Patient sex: F
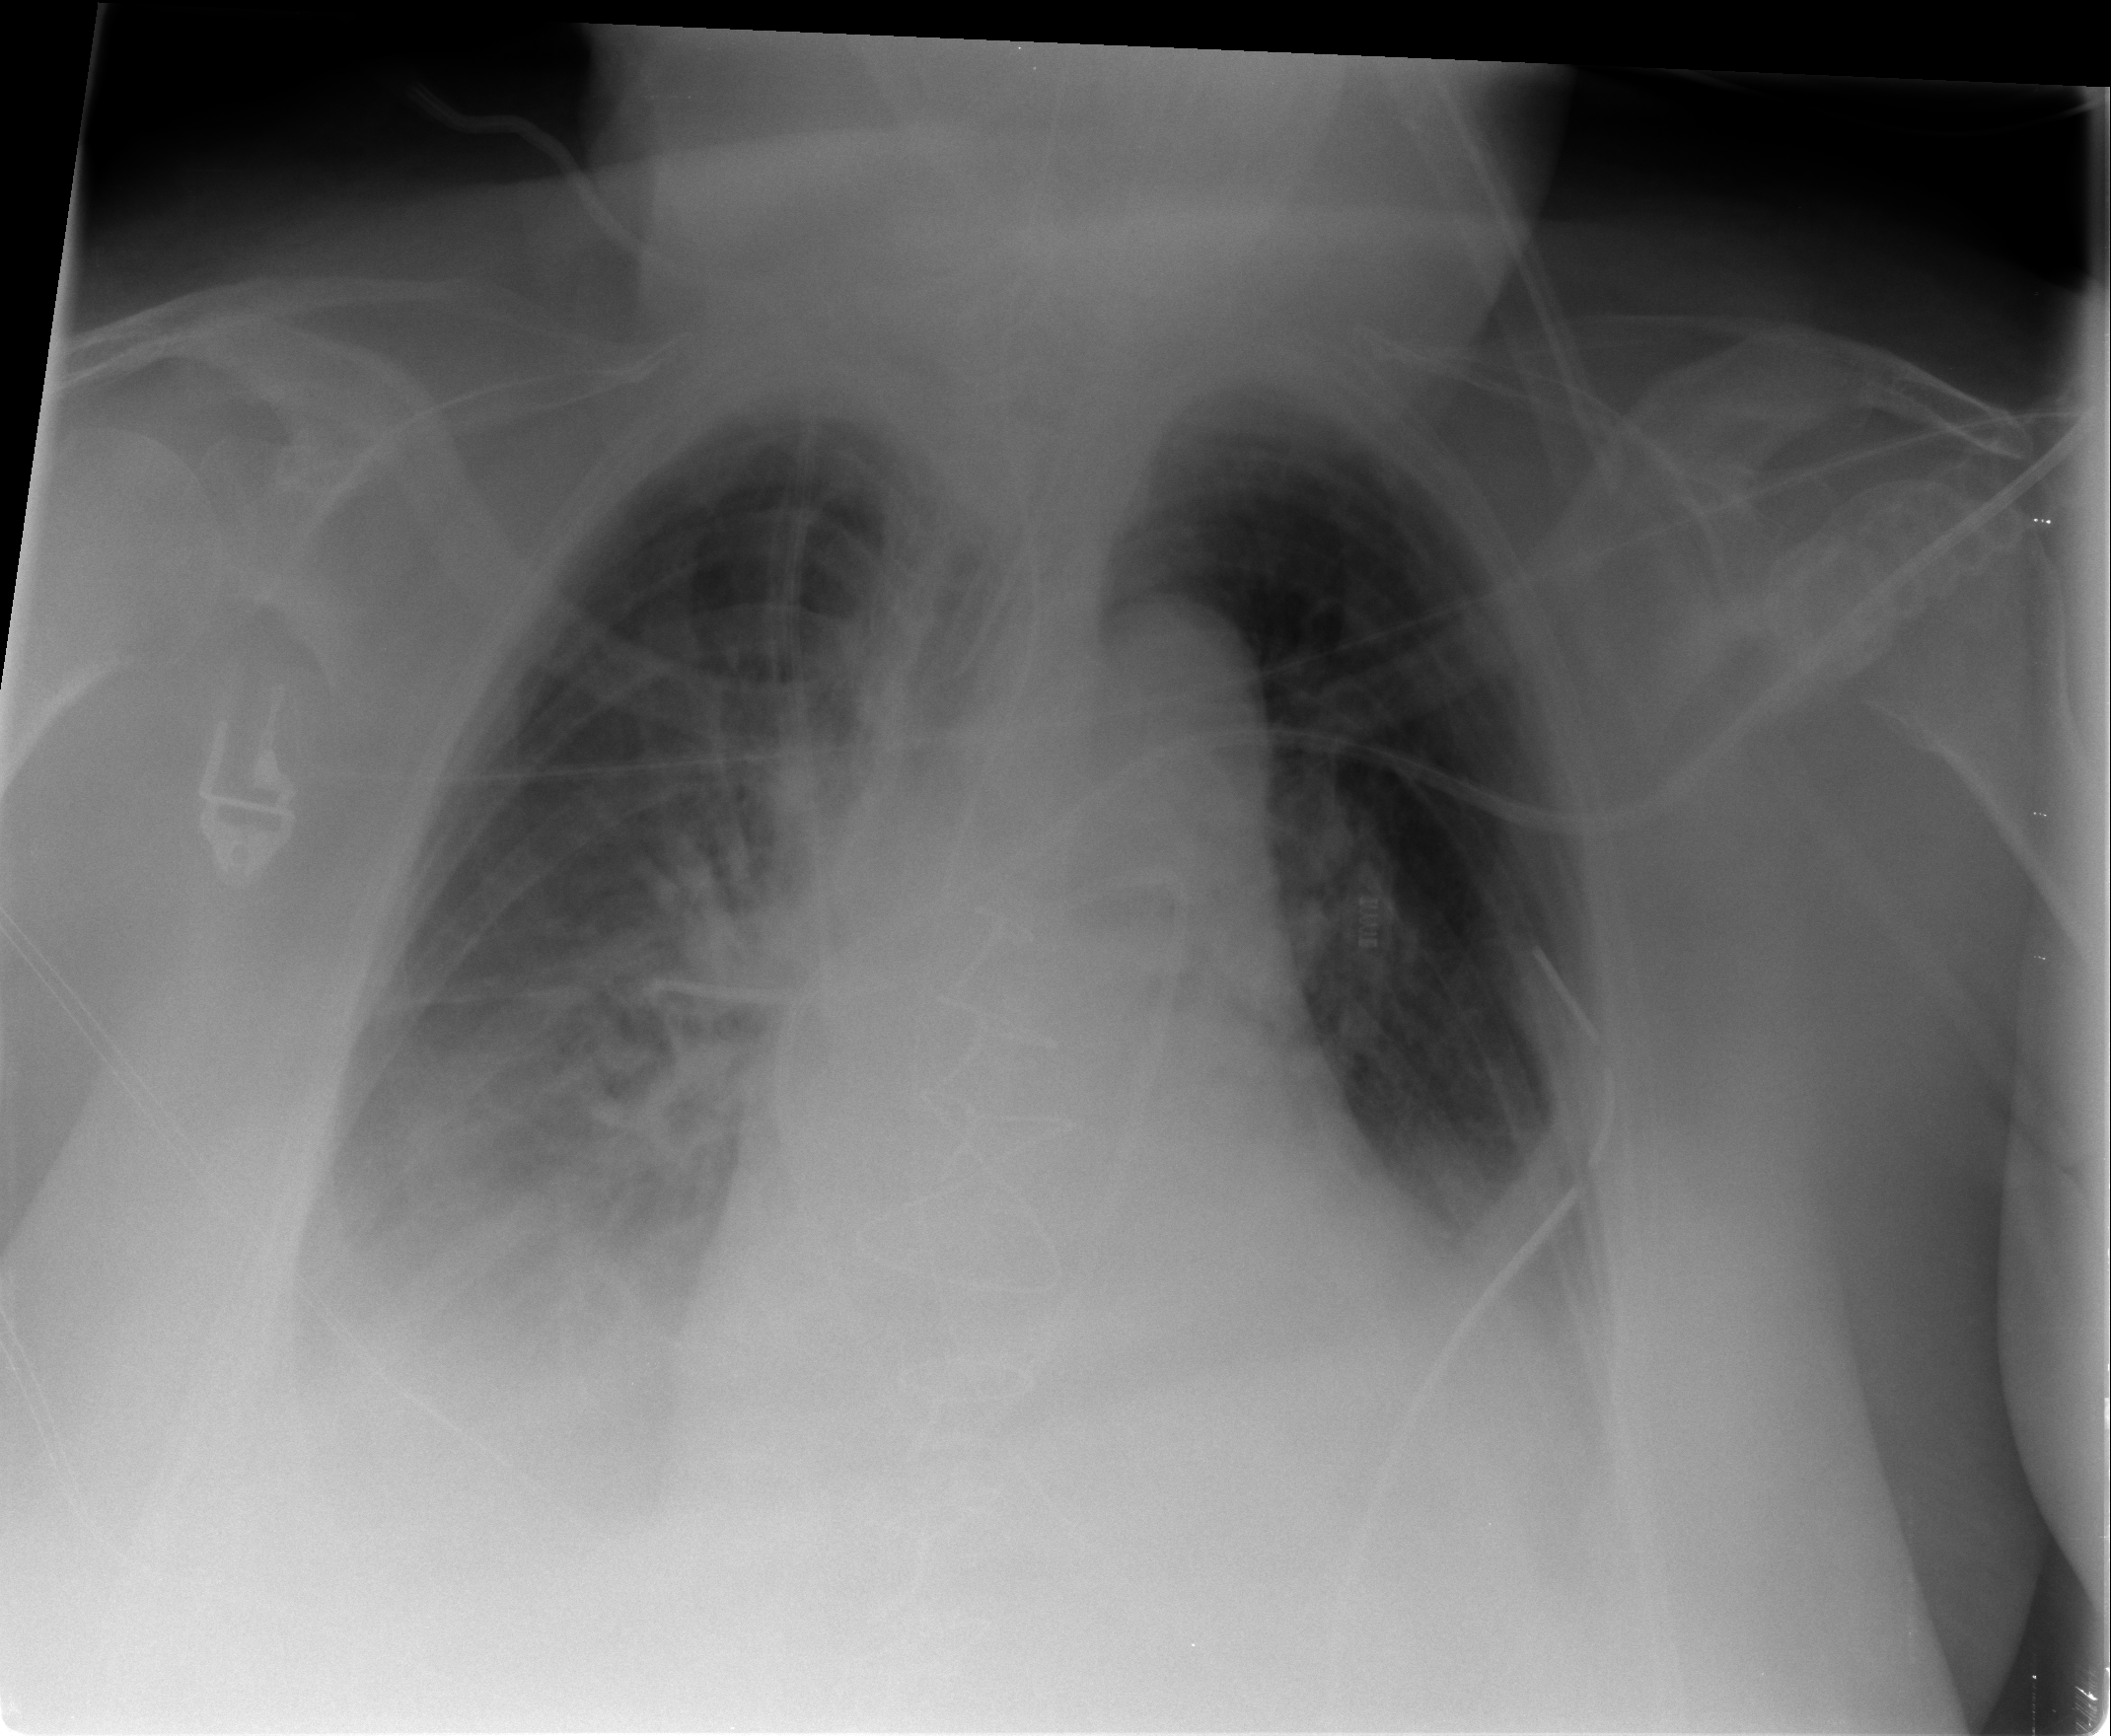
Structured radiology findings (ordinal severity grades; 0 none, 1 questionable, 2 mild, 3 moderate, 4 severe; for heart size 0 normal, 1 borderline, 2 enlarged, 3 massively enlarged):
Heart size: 2
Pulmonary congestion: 3
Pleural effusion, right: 2
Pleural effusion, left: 1
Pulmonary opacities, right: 0
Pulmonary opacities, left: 0
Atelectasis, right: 1
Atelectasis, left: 2